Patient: sex F, age 69
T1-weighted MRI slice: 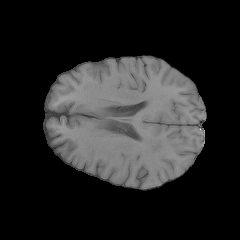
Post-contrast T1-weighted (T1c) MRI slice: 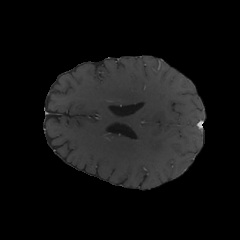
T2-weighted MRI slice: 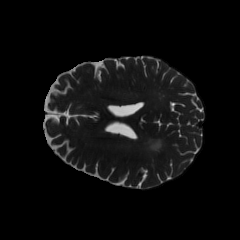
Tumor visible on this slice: yes
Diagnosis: Glioblastoma, IDH-wildtype
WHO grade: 4